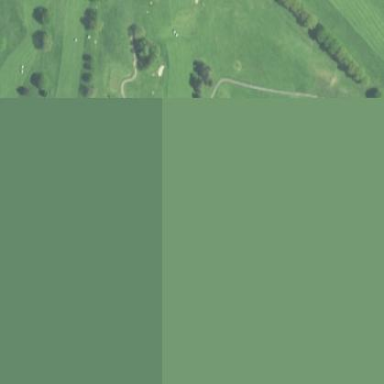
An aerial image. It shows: Golf course.